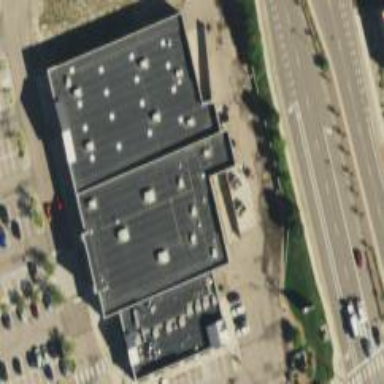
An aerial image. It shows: Retail building.